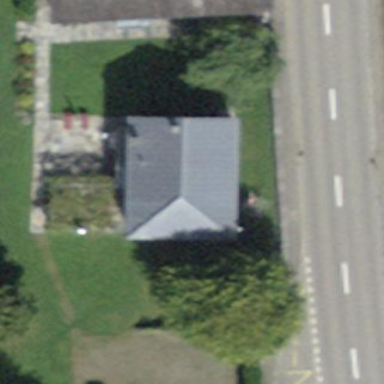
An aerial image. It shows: Detached building.